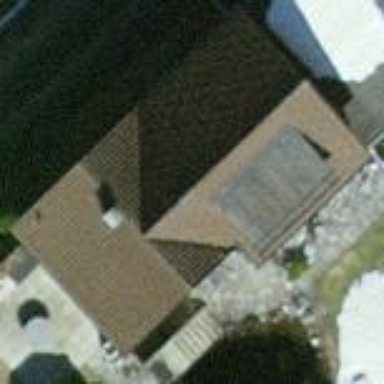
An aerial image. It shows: Simple house.